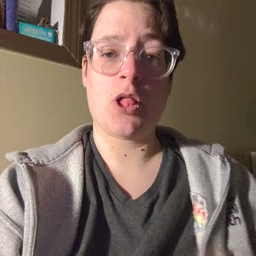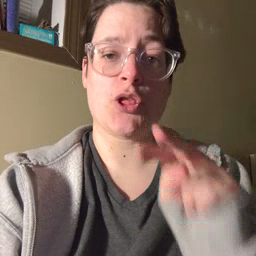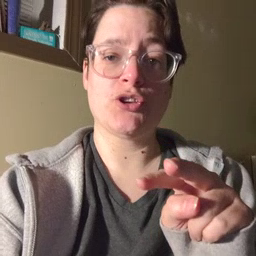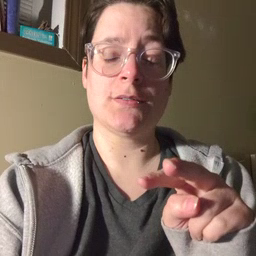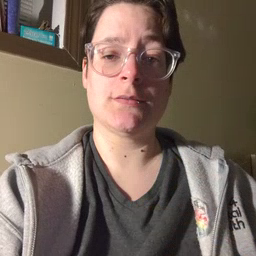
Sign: look